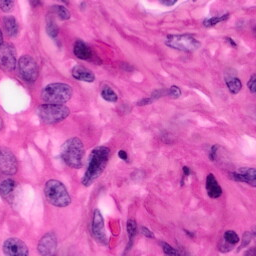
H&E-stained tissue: Pancreatic